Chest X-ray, AP view. Patient: 40 years old, sex M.
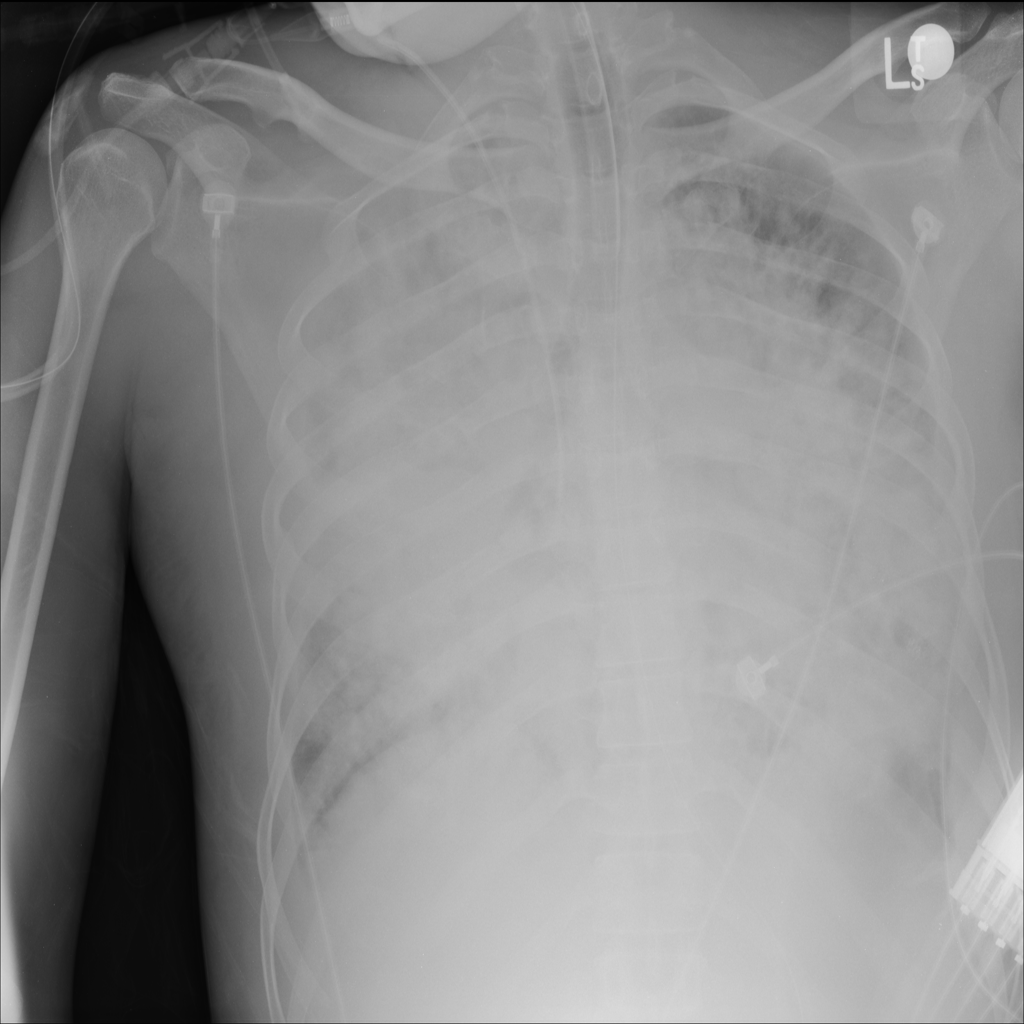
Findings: Infiltration, Nodule